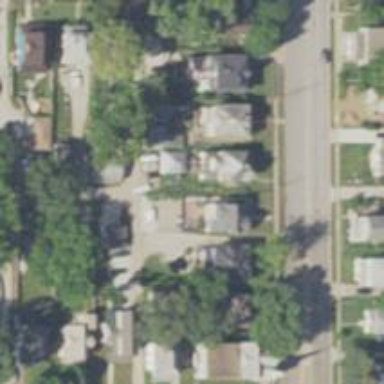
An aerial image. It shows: Alley classified as service road.